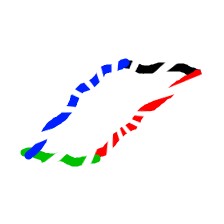
Shape: parallelogram